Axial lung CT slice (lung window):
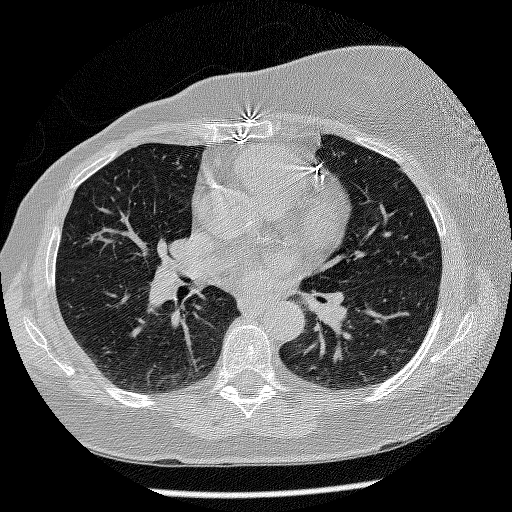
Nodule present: no